Question: I have a search field, which lets the user search books (filters records, which are retrieved with ember-data).
I have found that any access the store from the 'results' computed property within my component (<URL>.
<URL>

I have tried to recreate the issue in a <URL>, but it seems to work just fine. The difference might be that in the jsbin I am using fixtures, while in my app I retrieve data from a real API.
I don't understand what is causing this behavior. It may be hard to come to any conclusion from the data I can provide, but does anyone have any ideas? Has anyone experienced similar performance issues?
## Update 2014-03-01
I should note that the performance hit only happens if the 'results' computed property contains a call to the store. If I replace it with any other thing (like just returning [], or some random async method -- like $.get) it not display this performance hit.
Additionally, I should make it clear (in case you didn't read the code), that the 'results' computed property is not called on every keypress, but only when the search is submitted.
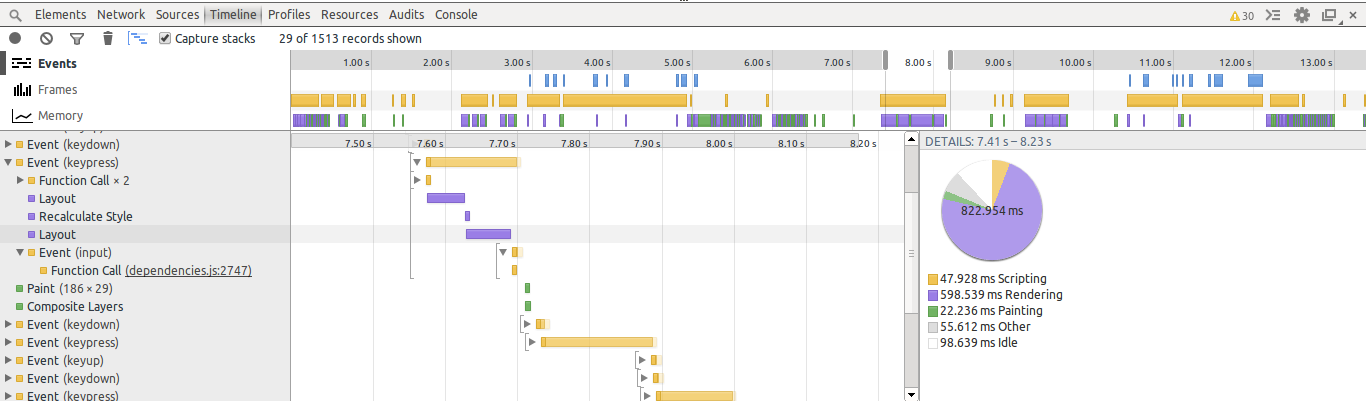
Answer: This is not a Ember/Ember-data bug, but apparently a Google Chrome bug.
I have created a <URL>